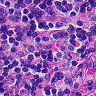
Metastatic tissue present: no